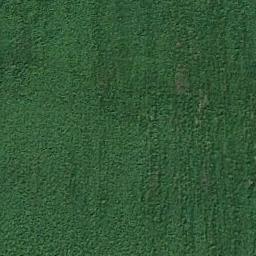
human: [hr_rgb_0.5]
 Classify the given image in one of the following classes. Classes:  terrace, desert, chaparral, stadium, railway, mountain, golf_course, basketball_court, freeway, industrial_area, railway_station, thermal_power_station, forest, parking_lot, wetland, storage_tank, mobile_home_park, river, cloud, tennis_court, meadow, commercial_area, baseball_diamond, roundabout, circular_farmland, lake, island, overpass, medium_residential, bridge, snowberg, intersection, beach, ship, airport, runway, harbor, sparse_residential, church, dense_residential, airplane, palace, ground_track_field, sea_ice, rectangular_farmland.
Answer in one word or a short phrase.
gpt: meadow